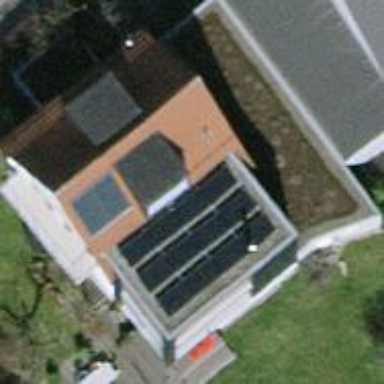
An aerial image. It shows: Detached building.